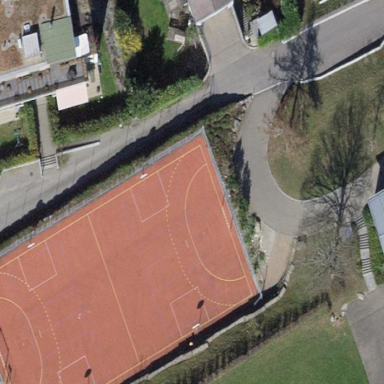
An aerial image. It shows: Multi-sport pitch with gravel surface.